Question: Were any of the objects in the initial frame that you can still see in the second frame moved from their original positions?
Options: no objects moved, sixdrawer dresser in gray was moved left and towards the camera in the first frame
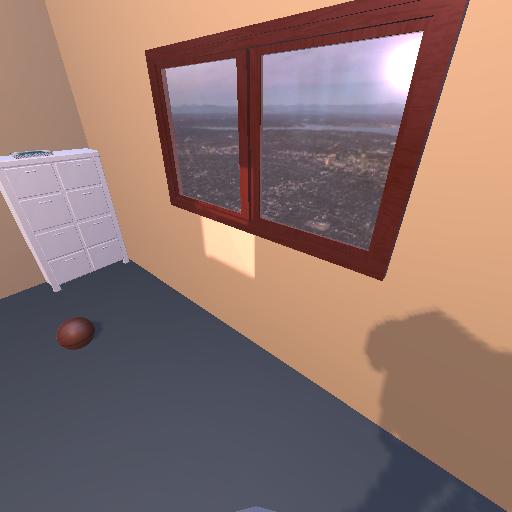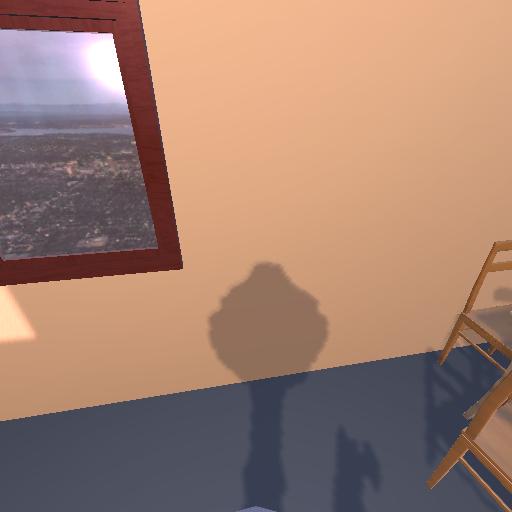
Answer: no objects moved